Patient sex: M
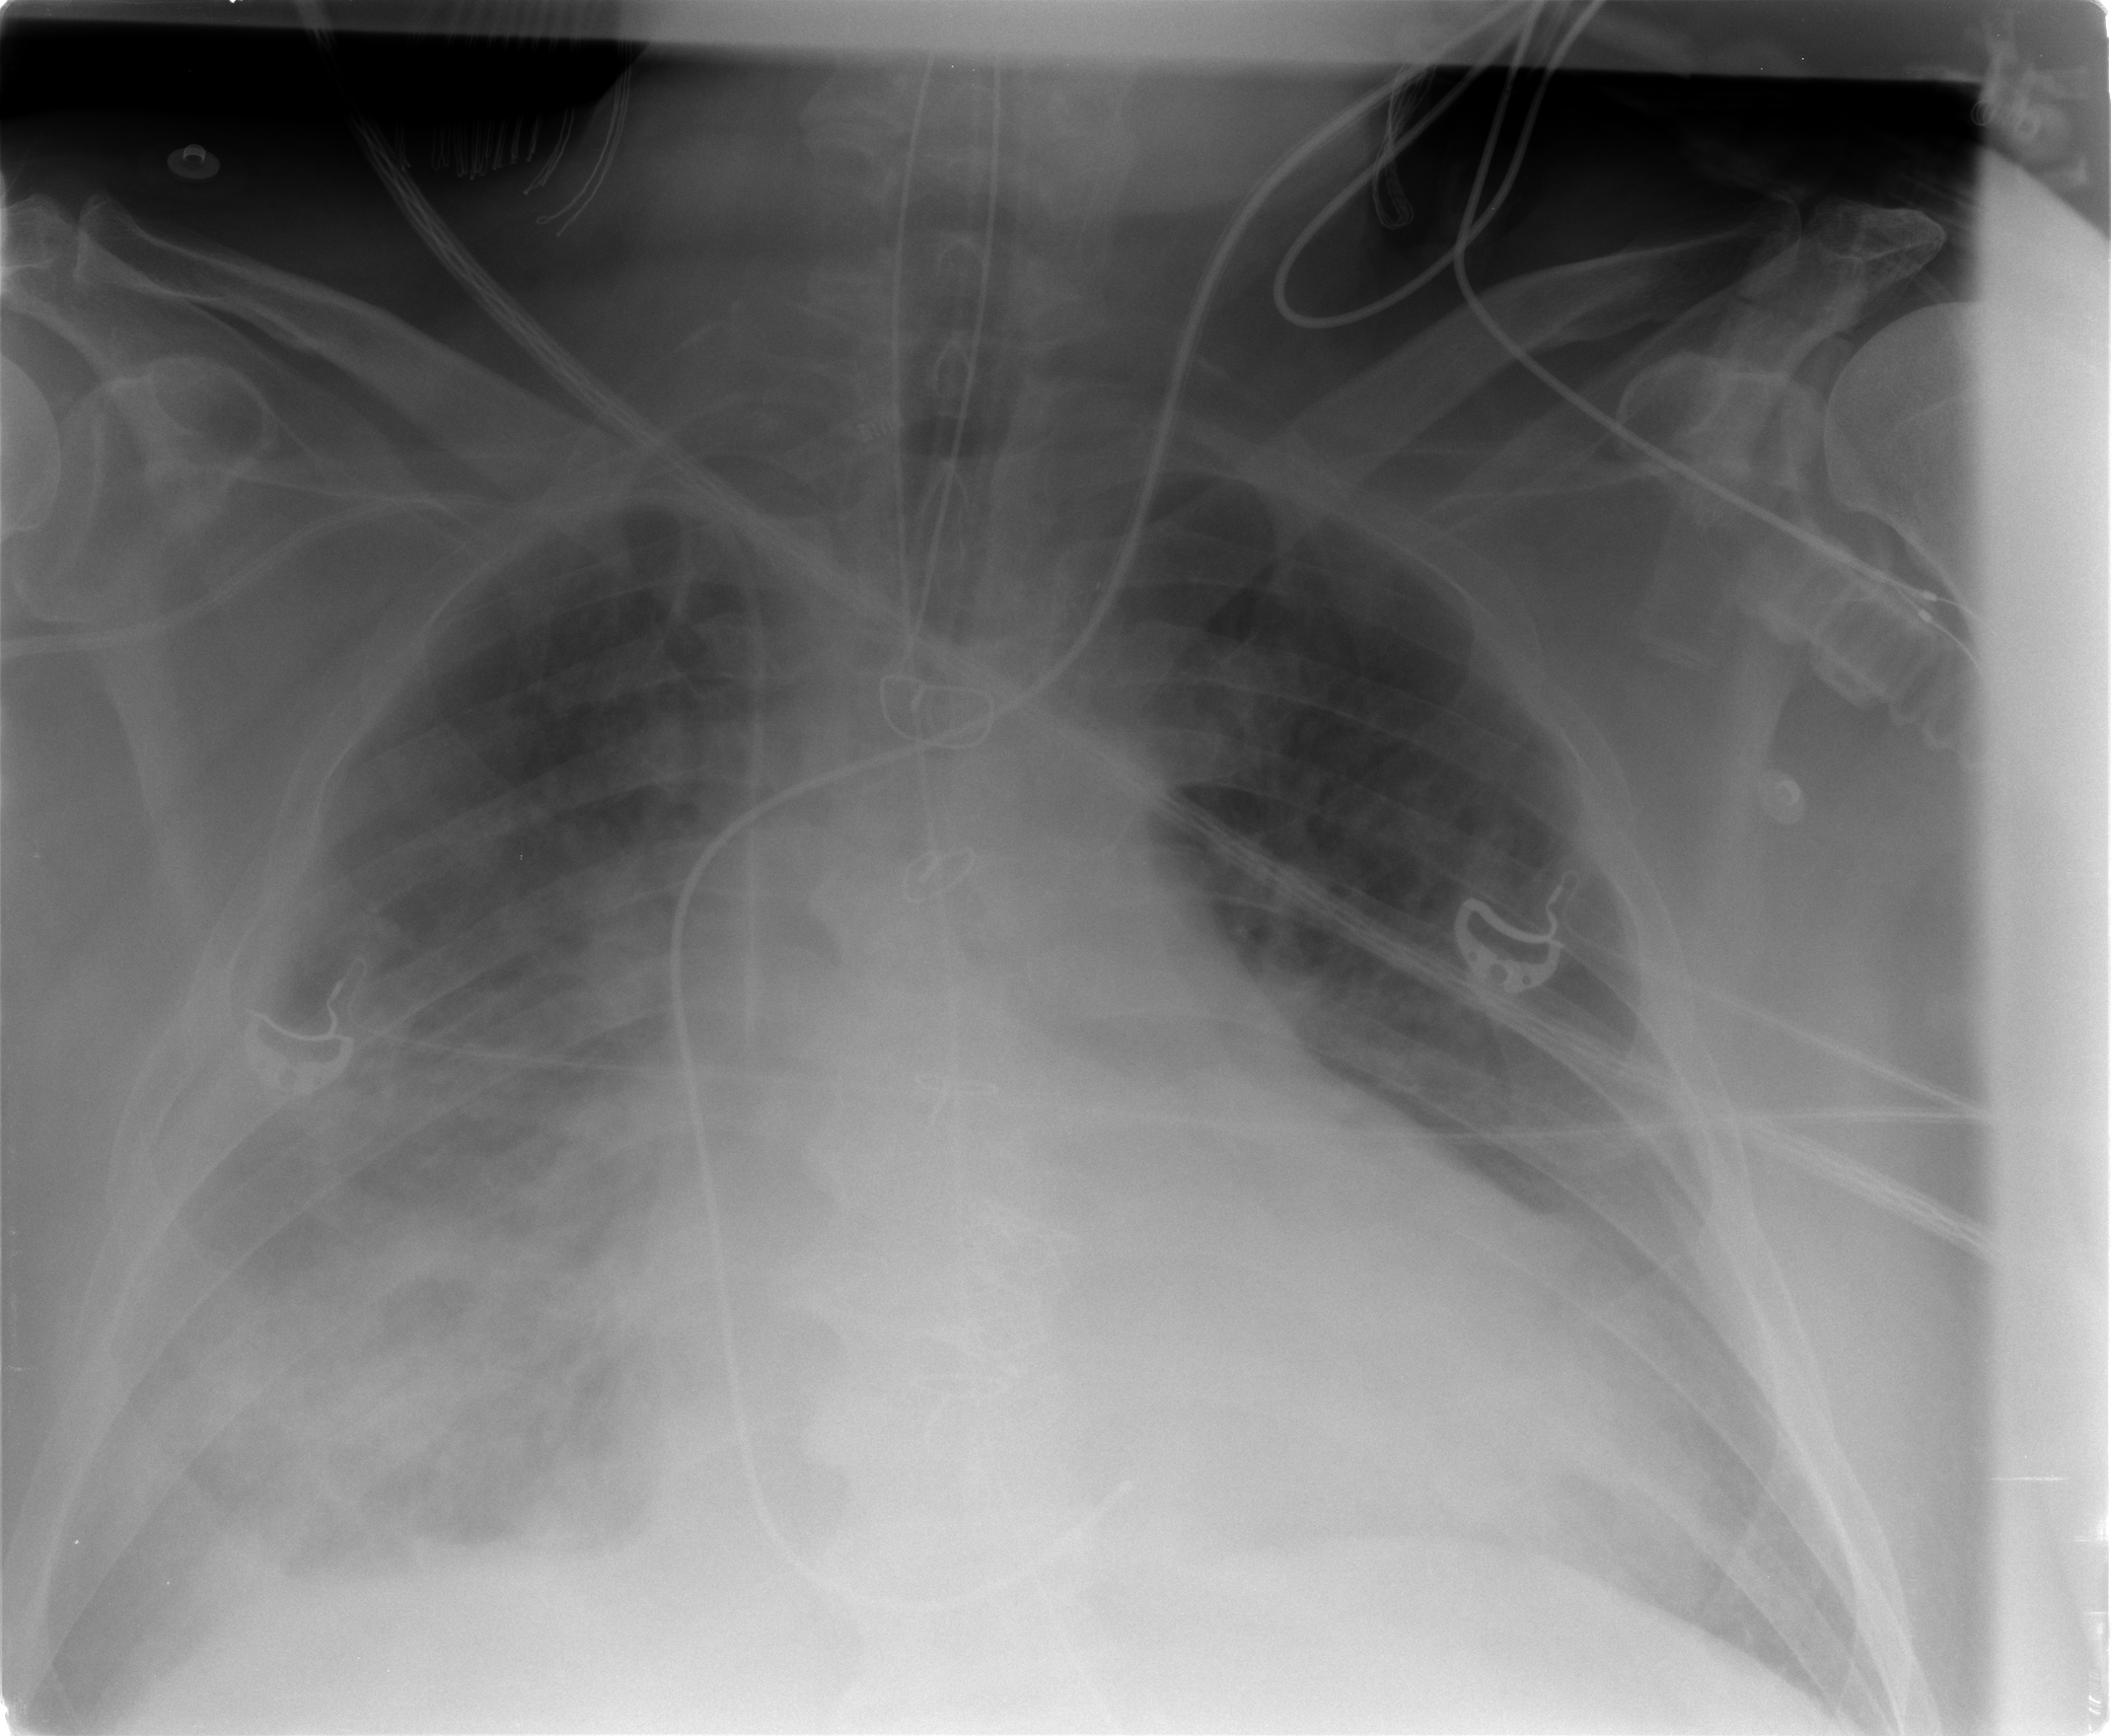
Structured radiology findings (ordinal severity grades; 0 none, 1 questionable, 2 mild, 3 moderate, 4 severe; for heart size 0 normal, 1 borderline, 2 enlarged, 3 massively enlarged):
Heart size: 2
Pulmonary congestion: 2
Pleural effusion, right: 2
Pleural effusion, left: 1
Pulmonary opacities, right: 2
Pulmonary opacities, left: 1
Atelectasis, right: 2
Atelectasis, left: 3